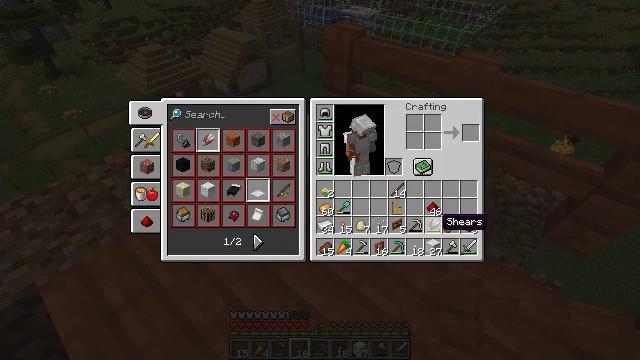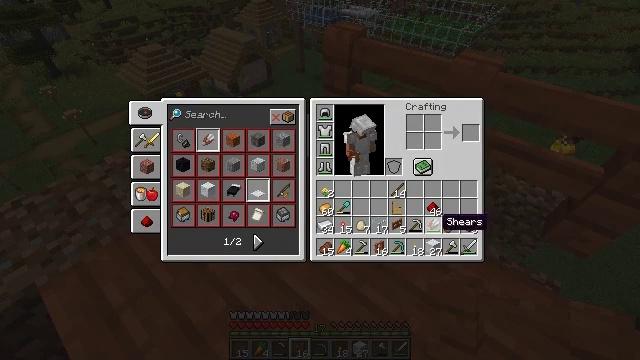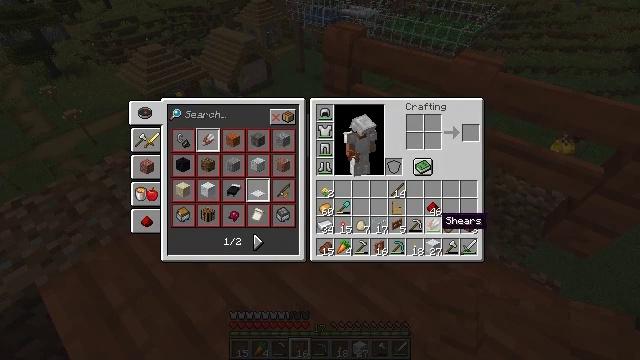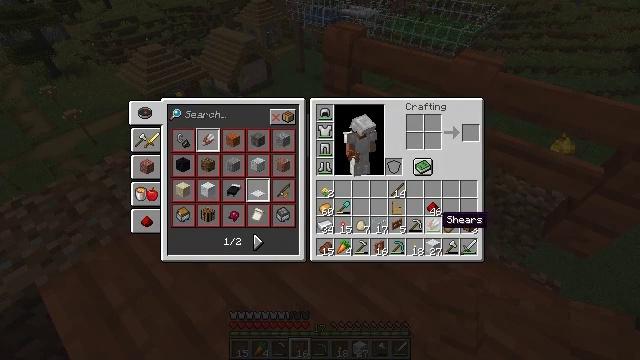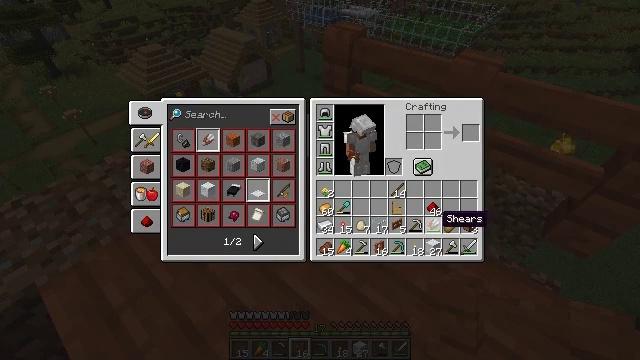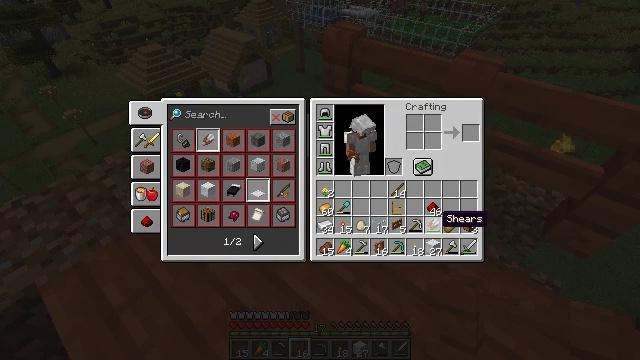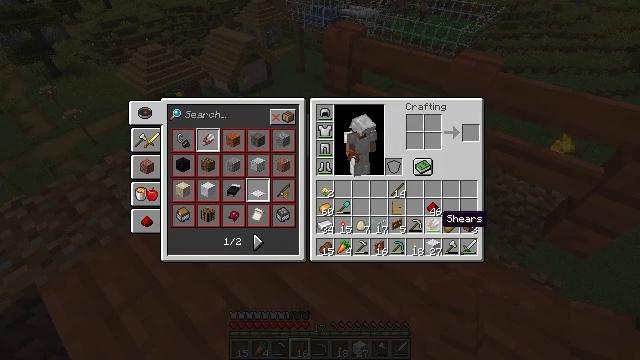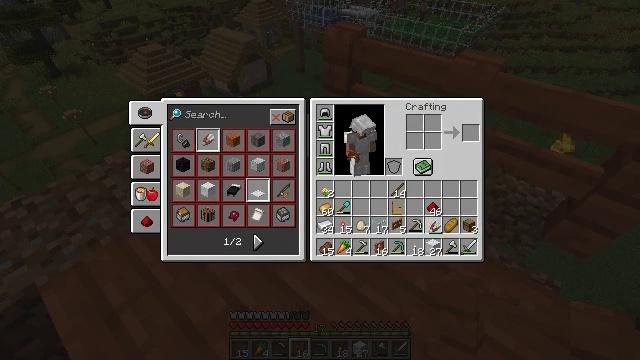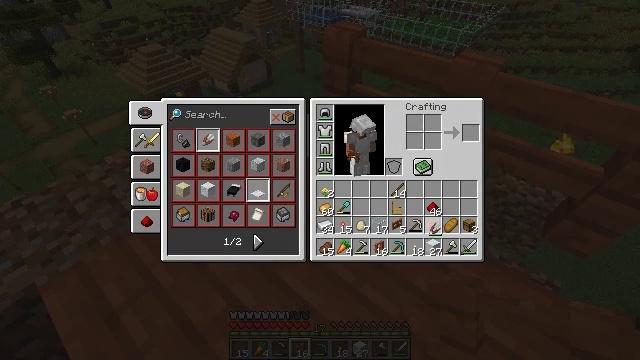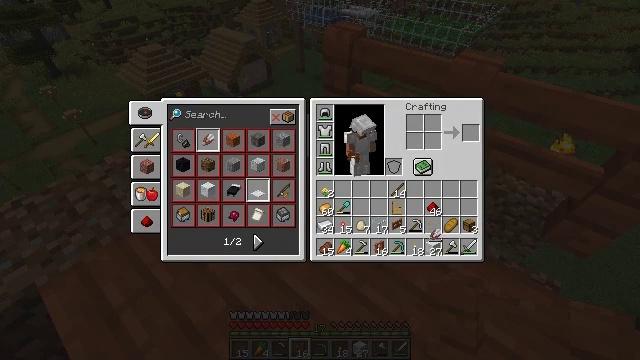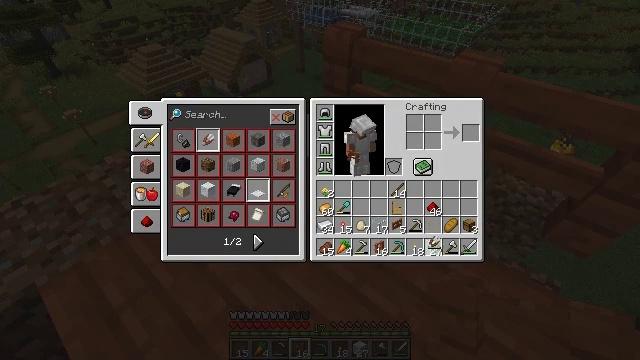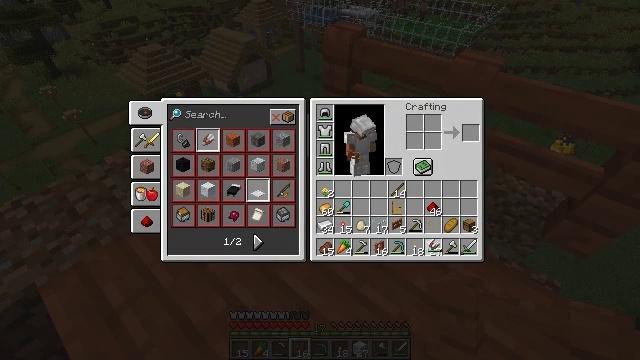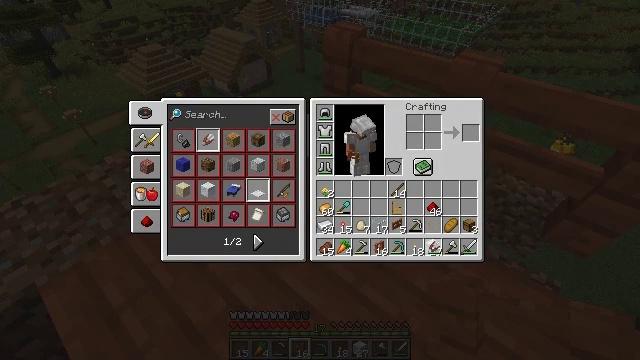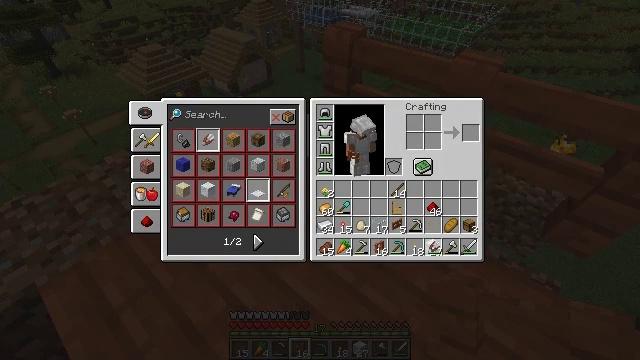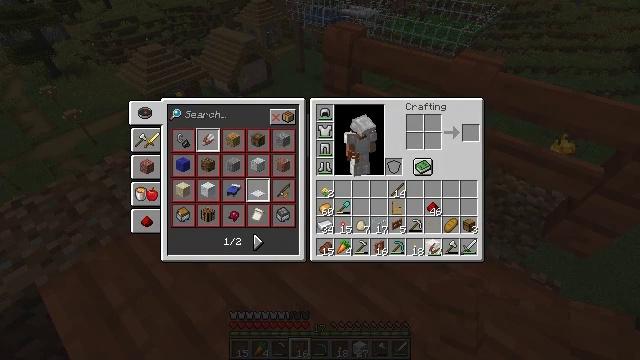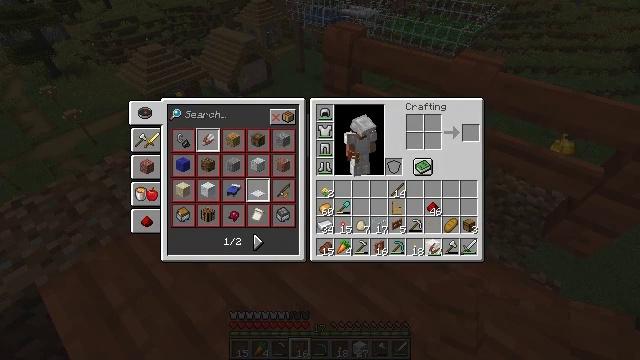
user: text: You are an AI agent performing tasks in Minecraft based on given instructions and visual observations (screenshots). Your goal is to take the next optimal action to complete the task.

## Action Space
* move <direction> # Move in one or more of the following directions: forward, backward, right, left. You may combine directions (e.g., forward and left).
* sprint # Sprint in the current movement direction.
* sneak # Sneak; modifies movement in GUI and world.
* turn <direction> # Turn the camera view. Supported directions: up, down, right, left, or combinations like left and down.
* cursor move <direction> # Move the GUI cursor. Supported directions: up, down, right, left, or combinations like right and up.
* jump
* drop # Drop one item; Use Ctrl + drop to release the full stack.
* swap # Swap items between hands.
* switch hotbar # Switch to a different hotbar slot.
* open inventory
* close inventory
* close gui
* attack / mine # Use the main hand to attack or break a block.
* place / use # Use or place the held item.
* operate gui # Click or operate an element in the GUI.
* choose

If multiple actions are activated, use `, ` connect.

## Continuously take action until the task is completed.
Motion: motion action
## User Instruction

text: Attack the white wool to collect it.
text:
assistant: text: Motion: no_op
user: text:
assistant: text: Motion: no_op
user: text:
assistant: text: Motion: no_op
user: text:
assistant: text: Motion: no_op
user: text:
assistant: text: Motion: no_op
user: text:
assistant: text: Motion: no_op
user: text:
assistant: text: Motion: operate gui
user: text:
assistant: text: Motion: operate gui
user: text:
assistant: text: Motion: no_op
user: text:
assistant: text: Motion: no_op
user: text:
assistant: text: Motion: no_op
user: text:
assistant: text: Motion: no_op
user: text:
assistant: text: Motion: no_op
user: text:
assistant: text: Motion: no_op
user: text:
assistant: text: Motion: no_op
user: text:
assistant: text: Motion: operate gui
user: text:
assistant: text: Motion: operate gui
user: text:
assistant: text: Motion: operate gui
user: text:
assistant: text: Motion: no_op
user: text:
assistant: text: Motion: no_op
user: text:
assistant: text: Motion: no_op
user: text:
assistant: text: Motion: no_op
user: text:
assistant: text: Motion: no_op
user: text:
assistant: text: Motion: no_op
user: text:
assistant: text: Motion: no_op
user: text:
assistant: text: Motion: no_op
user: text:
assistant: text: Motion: no_op
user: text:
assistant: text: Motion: no_op
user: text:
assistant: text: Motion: no_op
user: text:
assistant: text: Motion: operate gui